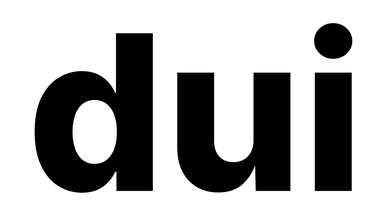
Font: Inter_ExtraBold